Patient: sex F, age 59
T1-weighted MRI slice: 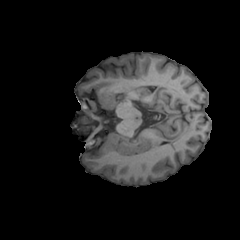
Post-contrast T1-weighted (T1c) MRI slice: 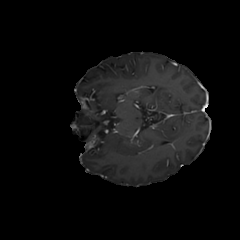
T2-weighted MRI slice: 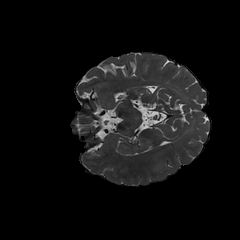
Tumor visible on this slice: no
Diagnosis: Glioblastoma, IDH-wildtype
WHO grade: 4